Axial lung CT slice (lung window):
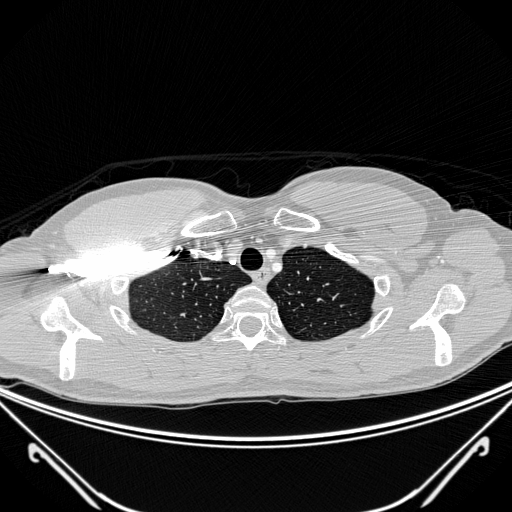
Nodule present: no